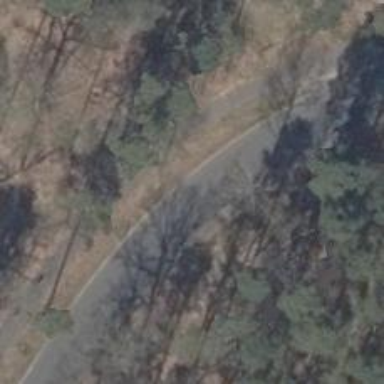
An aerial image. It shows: Asphalt road classified as tertiary.